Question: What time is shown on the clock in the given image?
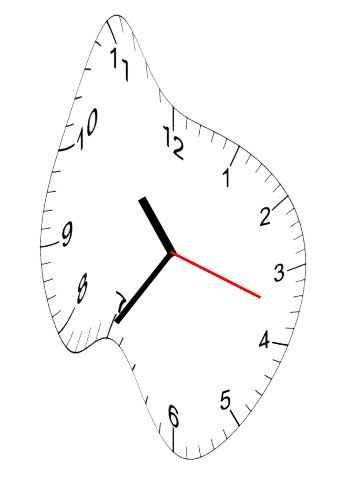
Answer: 10:35:18